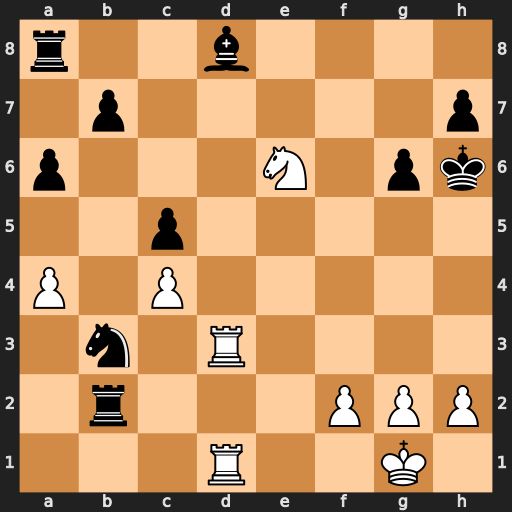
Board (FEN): r2b4/1p5p/p3N1pk/2p5/P1P5/1n1R4/1r3PPP/3R2K1
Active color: w
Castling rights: -
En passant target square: -
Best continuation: Rh3+ Bh4 Rxh4#